Field crop: maize
Growth stage: 2
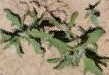
Species: atriplex